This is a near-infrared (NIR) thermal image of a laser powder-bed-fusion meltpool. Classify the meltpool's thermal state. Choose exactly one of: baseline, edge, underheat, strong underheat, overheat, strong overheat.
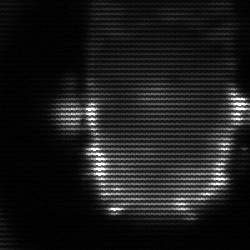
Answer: baseline